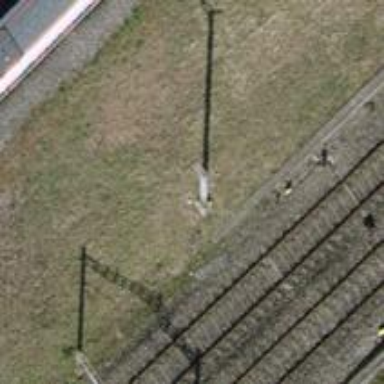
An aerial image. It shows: Power pole.